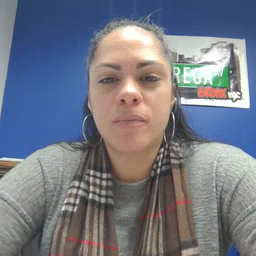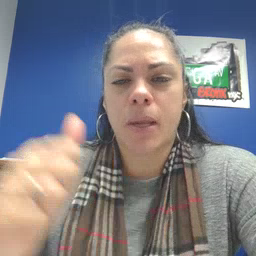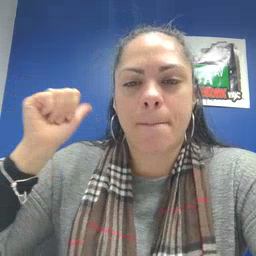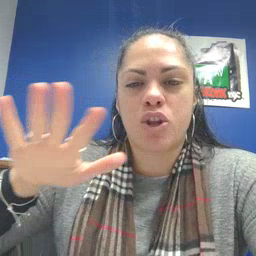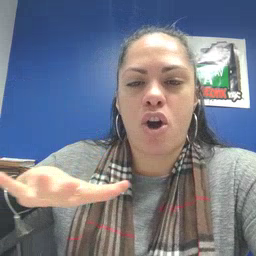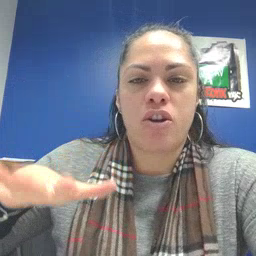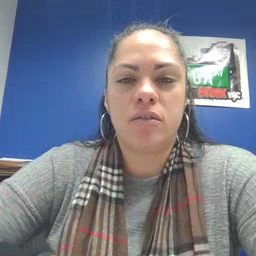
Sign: backyard